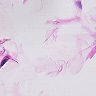
Metastatic tissue present: no